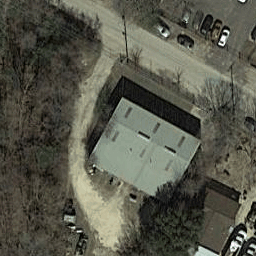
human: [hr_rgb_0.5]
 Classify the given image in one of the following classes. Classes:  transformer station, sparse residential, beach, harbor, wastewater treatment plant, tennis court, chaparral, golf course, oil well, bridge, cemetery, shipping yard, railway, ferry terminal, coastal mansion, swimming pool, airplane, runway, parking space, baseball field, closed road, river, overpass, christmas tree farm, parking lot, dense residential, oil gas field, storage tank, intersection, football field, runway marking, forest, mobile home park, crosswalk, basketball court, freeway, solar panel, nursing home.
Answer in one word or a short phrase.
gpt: sparse residential